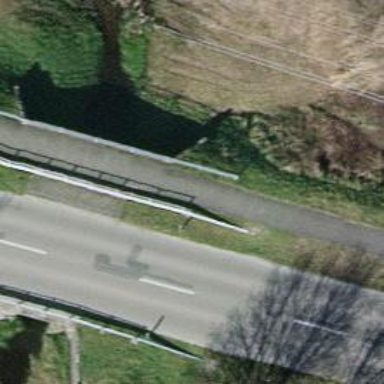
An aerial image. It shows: Bridge over cycleway.